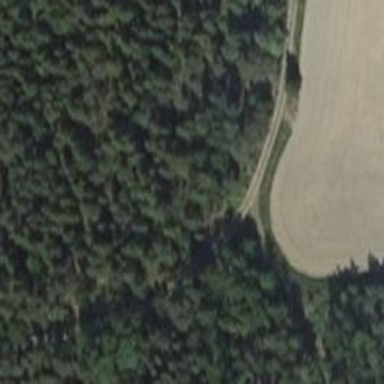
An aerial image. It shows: Track road.